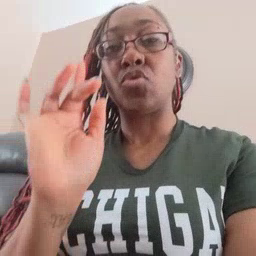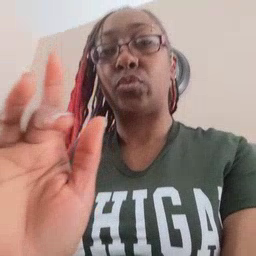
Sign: touch